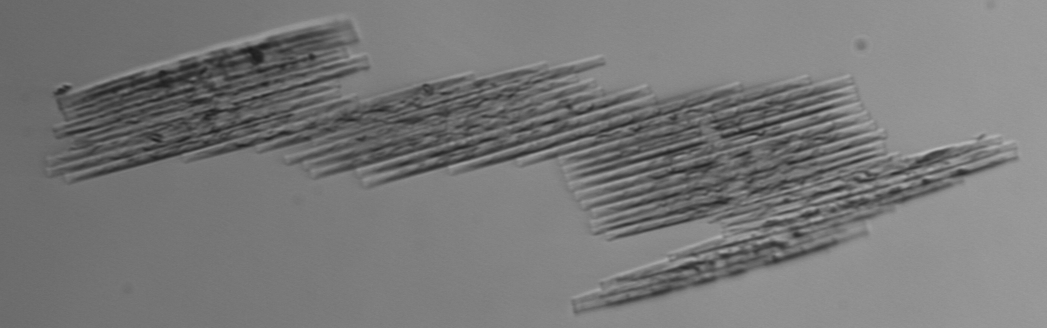
Label: Bacillaria